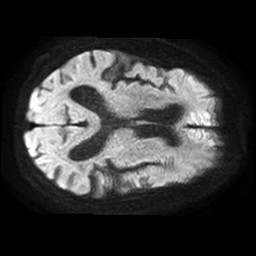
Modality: TRACE
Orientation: axial
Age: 77
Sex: male
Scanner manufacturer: philips
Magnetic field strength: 1.5 T
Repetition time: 3.375 s
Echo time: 0.06922 s